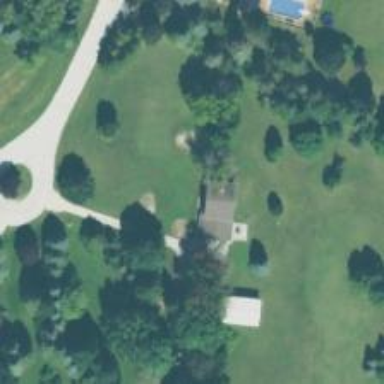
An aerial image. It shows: Driveway leading to service road.